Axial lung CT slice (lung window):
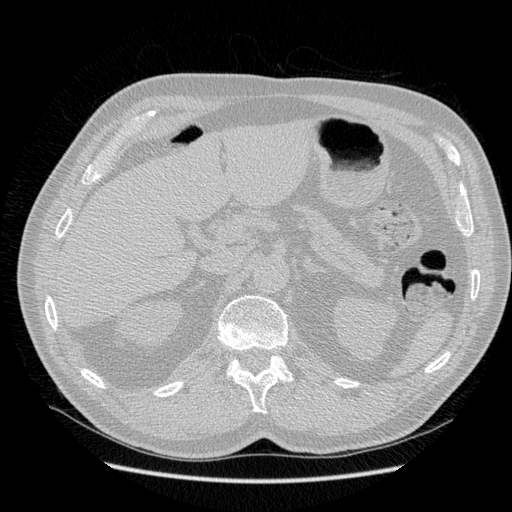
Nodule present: no